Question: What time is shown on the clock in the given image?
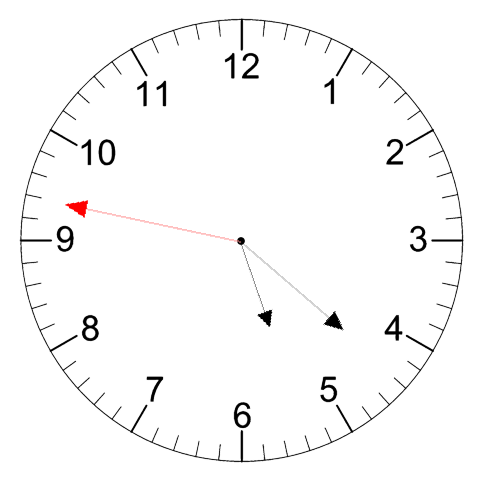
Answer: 05:21:47